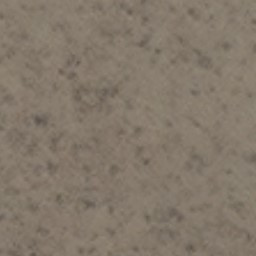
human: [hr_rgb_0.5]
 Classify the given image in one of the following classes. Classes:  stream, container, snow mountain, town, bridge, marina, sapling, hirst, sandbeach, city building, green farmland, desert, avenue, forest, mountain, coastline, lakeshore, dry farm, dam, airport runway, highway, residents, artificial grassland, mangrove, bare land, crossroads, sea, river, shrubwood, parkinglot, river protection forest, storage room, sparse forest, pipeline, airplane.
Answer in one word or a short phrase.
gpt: bare land